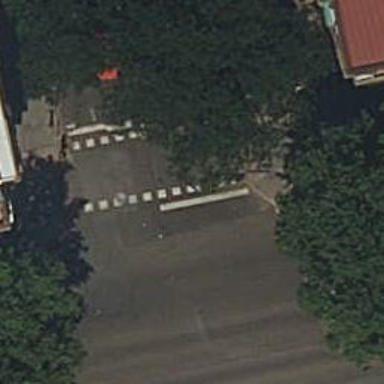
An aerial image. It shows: Asphalt footway with crossing equipped with traffic signals.